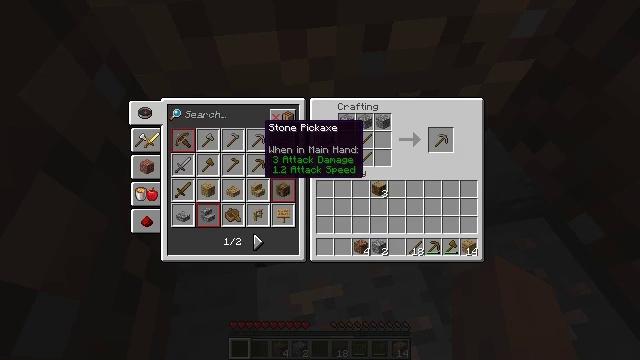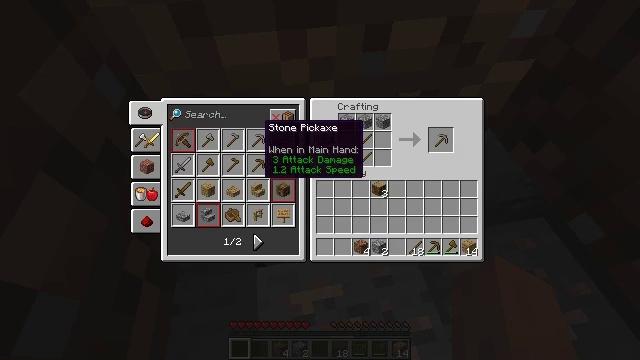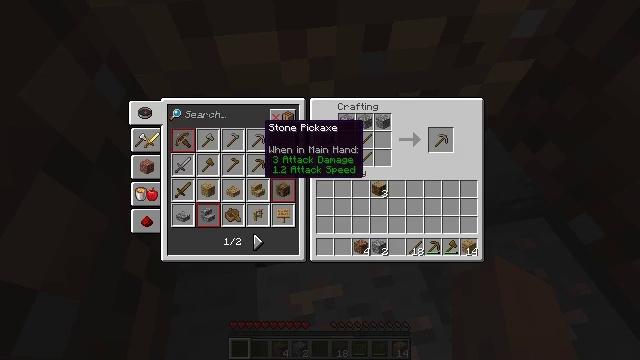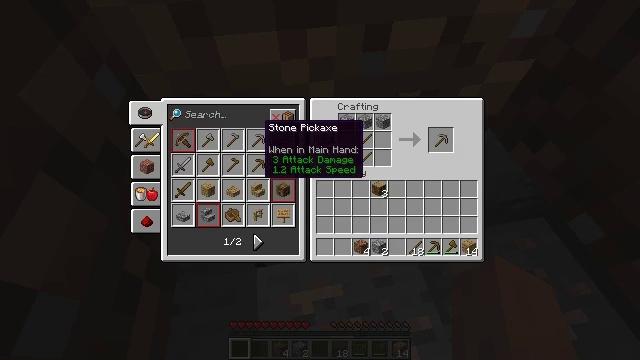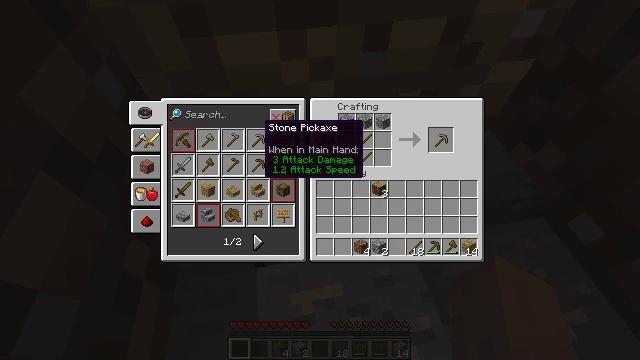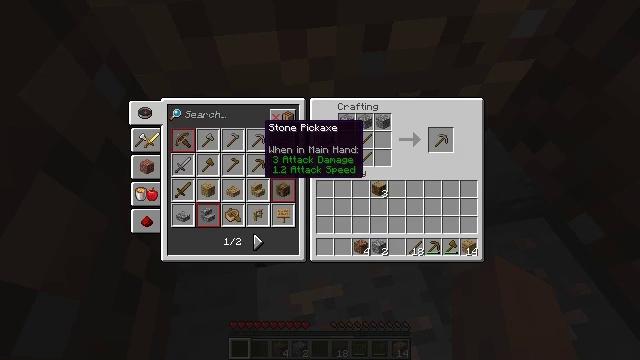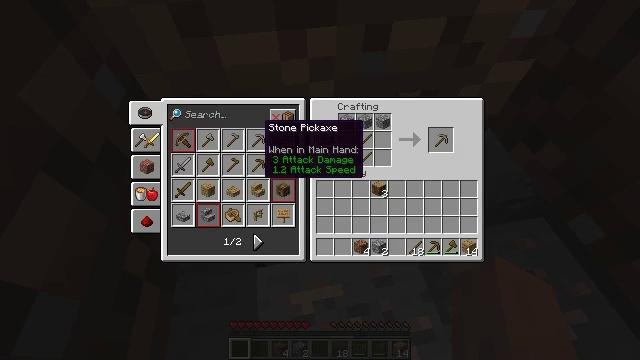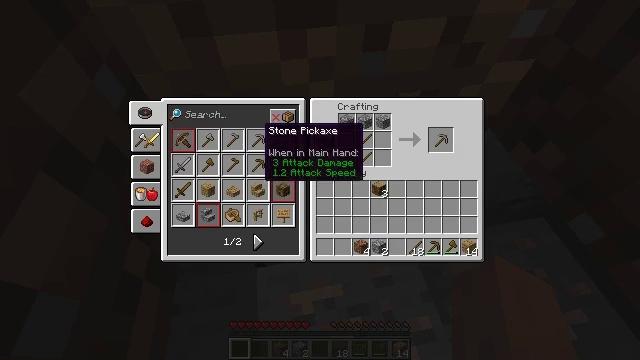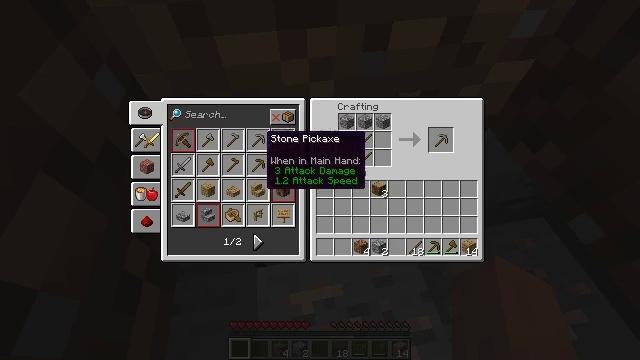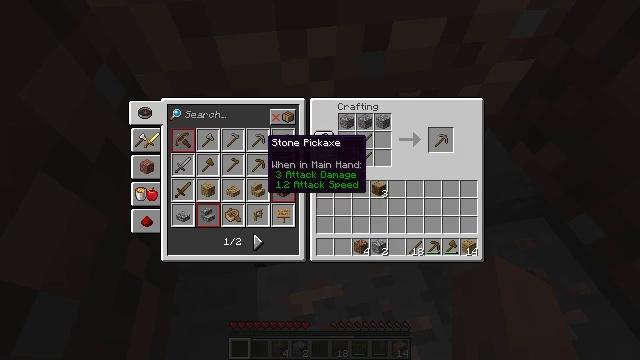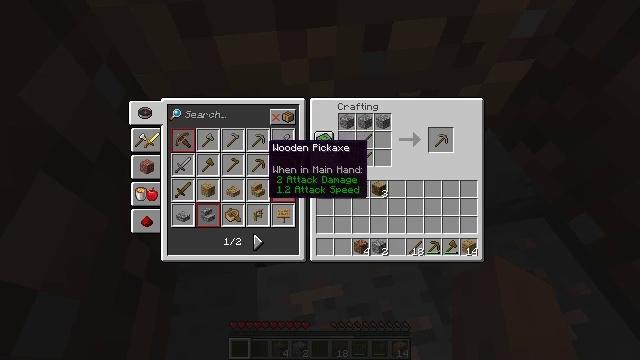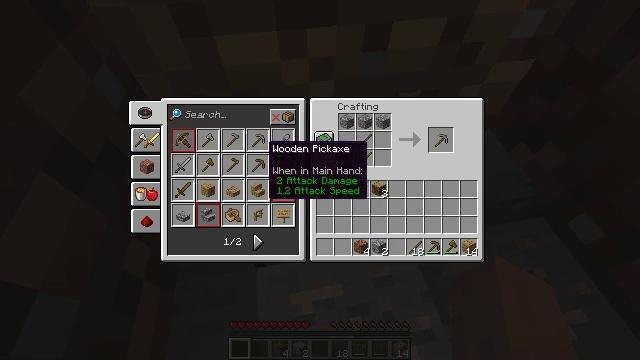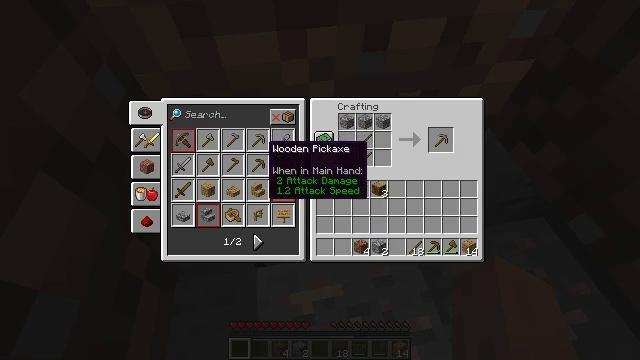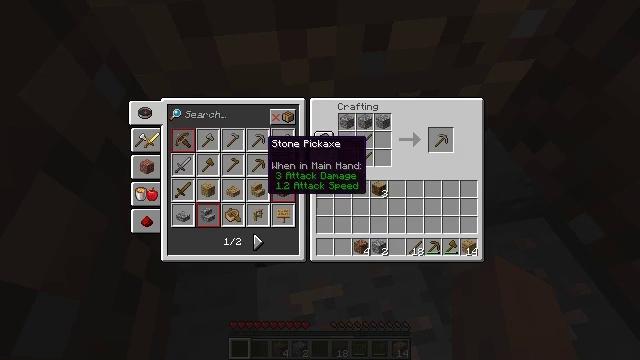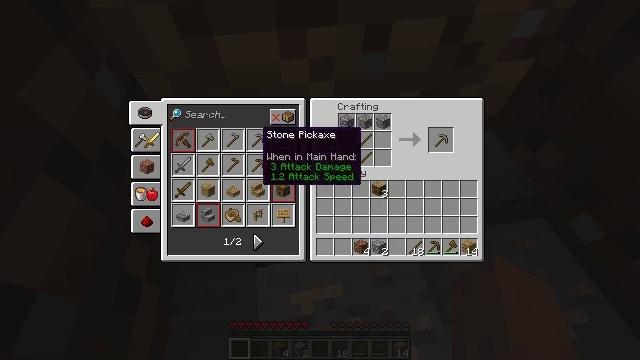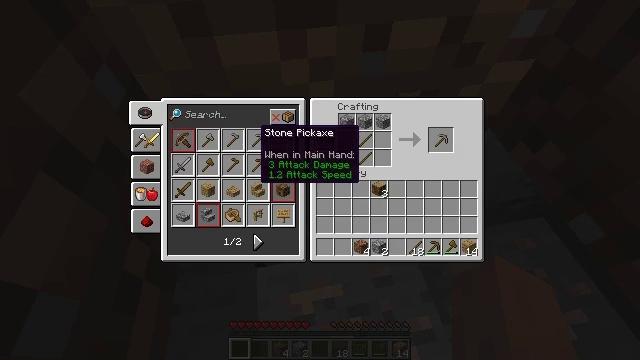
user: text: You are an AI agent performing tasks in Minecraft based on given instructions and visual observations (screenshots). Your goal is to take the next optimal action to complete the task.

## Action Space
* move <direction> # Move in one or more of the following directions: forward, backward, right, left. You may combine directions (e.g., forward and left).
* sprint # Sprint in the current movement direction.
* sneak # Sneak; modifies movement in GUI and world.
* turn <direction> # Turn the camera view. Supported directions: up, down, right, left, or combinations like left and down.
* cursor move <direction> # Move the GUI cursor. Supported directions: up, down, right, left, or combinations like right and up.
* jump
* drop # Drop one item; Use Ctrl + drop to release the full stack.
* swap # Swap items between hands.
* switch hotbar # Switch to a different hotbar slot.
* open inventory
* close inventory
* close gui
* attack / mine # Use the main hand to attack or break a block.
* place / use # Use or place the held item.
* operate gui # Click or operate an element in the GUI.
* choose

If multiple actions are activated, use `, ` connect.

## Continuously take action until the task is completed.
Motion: motion action
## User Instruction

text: Use cobblestones and sticks on a crafting table to make a stone pickaxe.
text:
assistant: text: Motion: no_op
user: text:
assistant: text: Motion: no_op
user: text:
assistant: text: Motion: no_op
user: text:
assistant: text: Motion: no_op
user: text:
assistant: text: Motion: no_op
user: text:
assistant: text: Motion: no_op
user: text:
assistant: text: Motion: no_op
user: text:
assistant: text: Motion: no_op
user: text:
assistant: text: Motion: no_op
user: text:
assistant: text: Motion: no_op
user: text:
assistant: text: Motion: no_op
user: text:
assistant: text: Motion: no_op
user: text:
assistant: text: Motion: no_op
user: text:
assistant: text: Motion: no_op
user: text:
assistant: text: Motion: no_op
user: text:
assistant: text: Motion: no_op
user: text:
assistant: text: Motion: cursor move down
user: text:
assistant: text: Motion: no_op
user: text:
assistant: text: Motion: no_op
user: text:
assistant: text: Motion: no_op
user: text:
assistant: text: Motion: no_op
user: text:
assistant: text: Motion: no_op
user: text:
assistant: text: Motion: cursor move up
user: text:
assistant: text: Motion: no_op
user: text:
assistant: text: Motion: no_op
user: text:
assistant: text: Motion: no_op
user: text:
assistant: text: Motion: no_op
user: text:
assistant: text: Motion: no_op
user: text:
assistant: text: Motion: no_op
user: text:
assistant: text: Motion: no_op